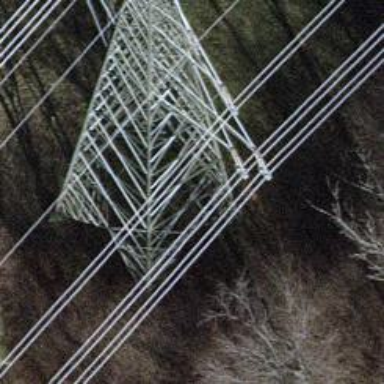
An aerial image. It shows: Power tower.